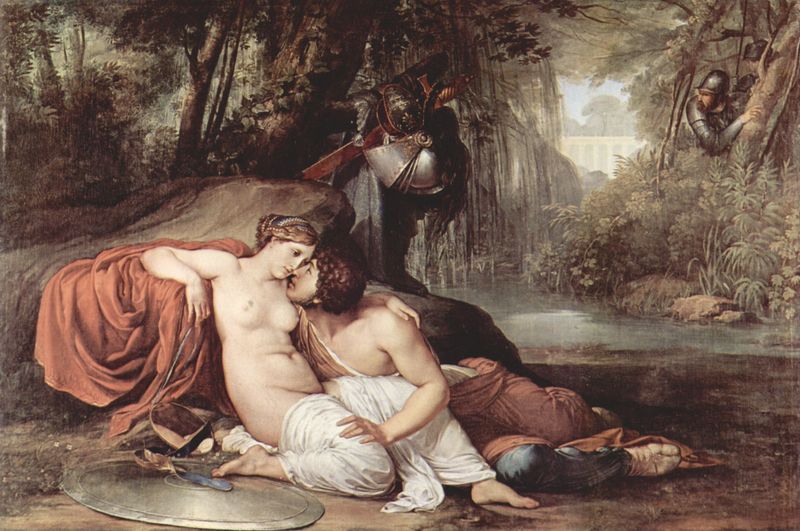
Titel: Rinaldo und Armida
Künstler: Francesco Hayez
Standort: Venezia
Institution: Galleria dell'Accademia
Schlagwörter: akt, blau, blätter, dunkel, felsen, gemälde, gott, hand, himmel, körper, mann, nackt, schatten, umhang, wasser, weiß, baumstämme, bäume, fluss, grün, landschaft, mädchen, see, sitzen, teich, ufer, äste, braun, brust, busen, finger, frau, frisur, hell, hintergrund, licht, männer, ölbild, ausblick, dame, rot, tuch, arme, falten, stein, steine, horn, hände, bach, gräser, hügel, natur, zweige, brücke, büsche, gewässer, boden, gewand, mantel, tücher, decke, paar, pflanze, pflanzen, locken, wald, wasserfall, beine, federbusch, brüste, füße, kuss, küssen, liebe, zärtlichkeit, liegen, beobachten, zuschauer, fels, idylle, beobachter, soldaten, nabel, sandalen, bauch, nackte, knie, flechten, umarmen, schild, antike, ausziehen, lichtung, sex, schwert, säbel, soldat, waffe, helm, mythologie, göttin, ritter, rüstung, liebespaar, silbern, dickicht, liebende, zeichnerisch, urwald, nackte frau, ritterrüstung, heimlich, aquaedukt, anlehnen, schäfer, waser, diana, trauerweide, farne, schäferstündchen, spanner, ausgezogen, bäumen, ruch, belästigung, liebesschwur, waltd, vergewaltigung höhö, soldat spannt, alter guck mal, der spannt, dreh dich um, mein mitspieler is echt nutzlos